Aerial crown-view tile of a tropical tree (Barro Colorado Island, Panama), acquired 20240611:
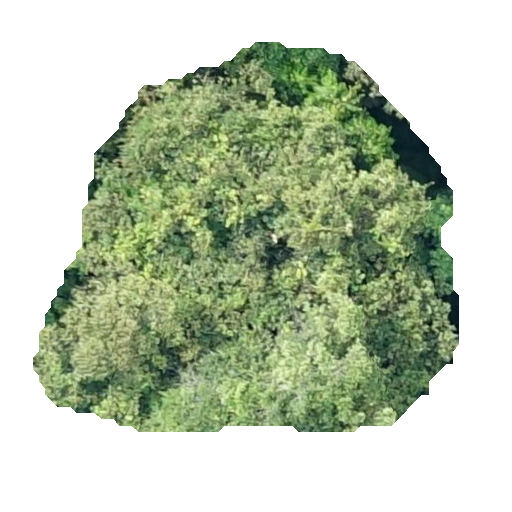
Species: Luehea seemannii
GBIF accepted scientific name: Luehea seemannii
Crown area: 198.705 m²